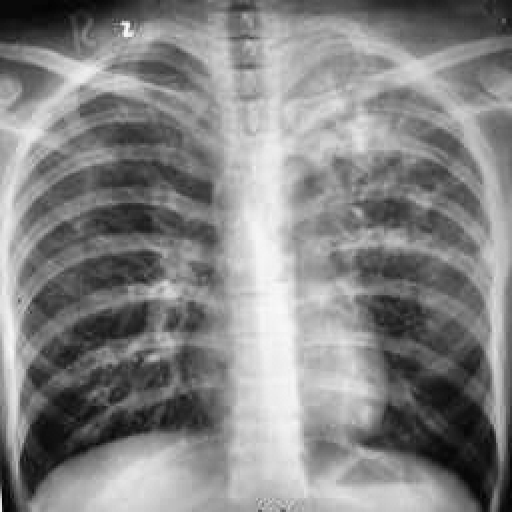
Finding: TUBERCULOSIS